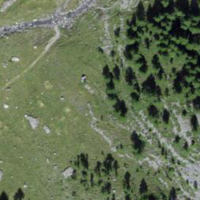
EUNIS habitat code: 23
Species observed at this site:
Adenostyles alpina